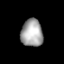
Tissue: lung
Cell type: Epithelial cells
Senescence score: 0.2328
Nuclear area (px): 581
Mean DAPI intensity: 167.332